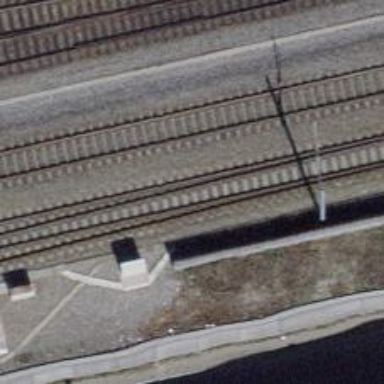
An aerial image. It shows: Railway switch.